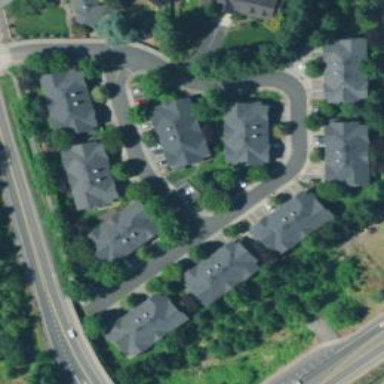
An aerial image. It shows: Residential area consisting of condominiums.